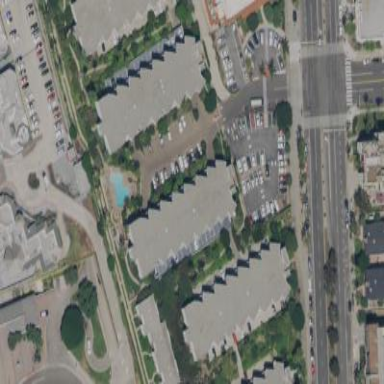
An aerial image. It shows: Concrete surface around apartment building.